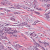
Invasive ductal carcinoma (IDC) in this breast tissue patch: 1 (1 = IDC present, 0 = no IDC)